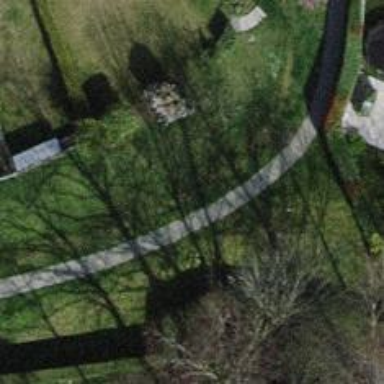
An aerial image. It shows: Footway with sett surface.